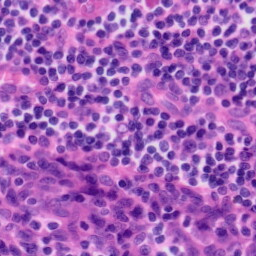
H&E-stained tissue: Tonsil